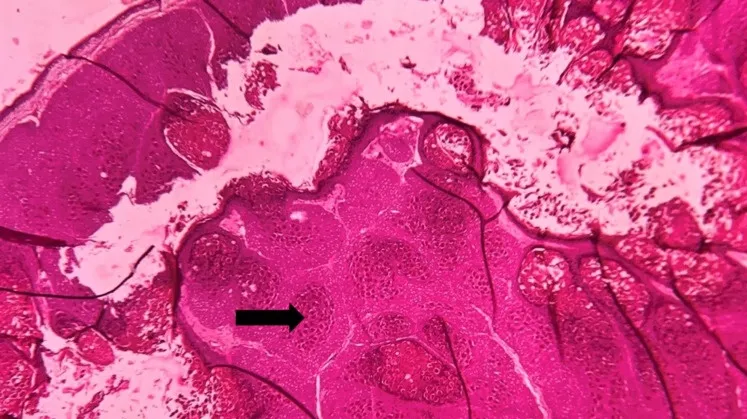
Photomicrograph showing the nodular lesion with cellular inclusions (black arrow) (hematoxylin and eosin (H&E), 4x).
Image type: pathology (h&e)